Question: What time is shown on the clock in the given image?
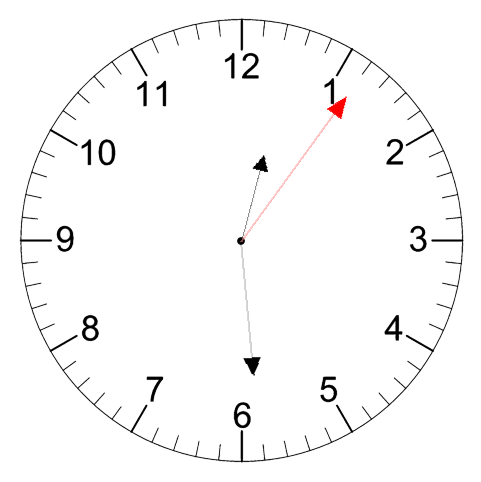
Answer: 12:29:06